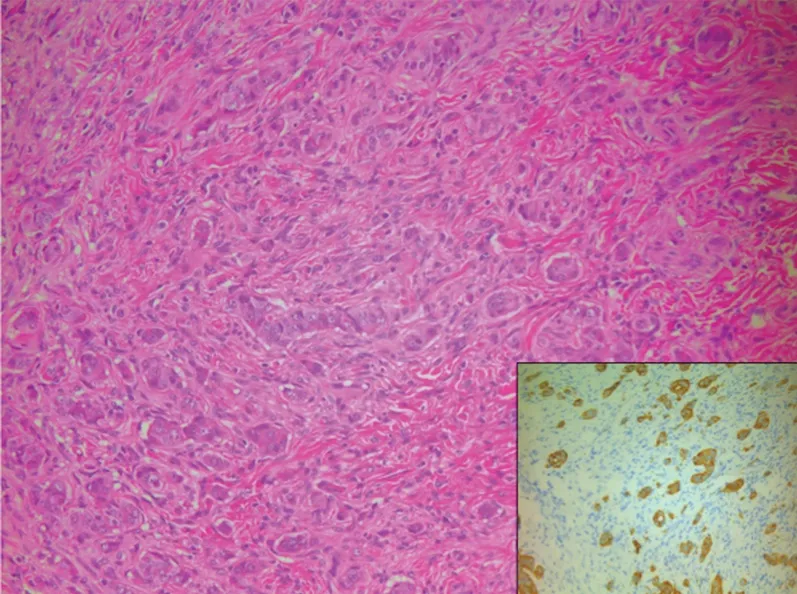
H&E stain demonstrating infiltrating neuroendocrine cells and nests confirmed by positive synaptophysin staining (inset). H&E, hematoxylin and eosin.
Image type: pathology (h&e)